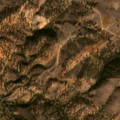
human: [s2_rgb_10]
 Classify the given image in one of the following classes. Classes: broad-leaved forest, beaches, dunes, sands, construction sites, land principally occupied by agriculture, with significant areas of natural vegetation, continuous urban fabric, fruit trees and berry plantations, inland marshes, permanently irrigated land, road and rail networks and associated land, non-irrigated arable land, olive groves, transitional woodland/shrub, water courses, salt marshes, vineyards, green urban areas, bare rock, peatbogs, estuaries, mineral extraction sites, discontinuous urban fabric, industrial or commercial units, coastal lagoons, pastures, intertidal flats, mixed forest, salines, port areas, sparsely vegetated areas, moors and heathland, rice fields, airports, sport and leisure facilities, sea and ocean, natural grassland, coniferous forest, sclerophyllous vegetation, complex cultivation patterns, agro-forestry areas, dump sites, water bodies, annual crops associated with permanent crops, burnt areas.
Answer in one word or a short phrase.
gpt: olive groves, annual crops associated with permanent crops, agro-forestry areas, broad-leaved forest